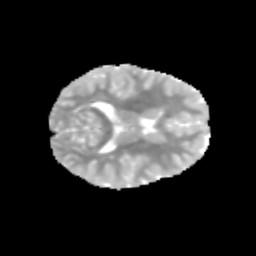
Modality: MD
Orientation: axial
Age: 11
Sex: female
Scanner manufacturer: siemens
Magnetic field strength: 3 T
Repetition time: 3.8 s
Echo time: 0.07 s